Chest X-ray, AP view. Patient: 58 years old, sex M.
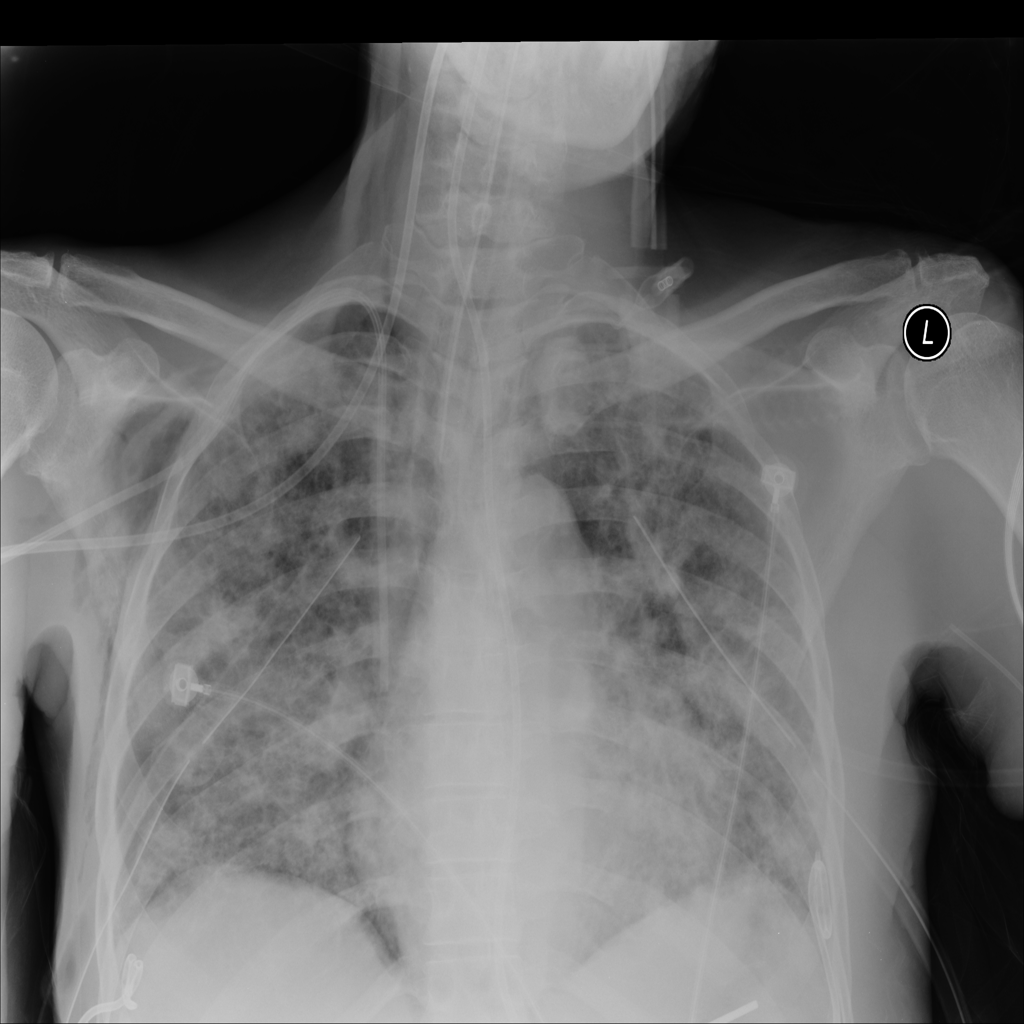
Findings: Pneumothorax, Infiltration